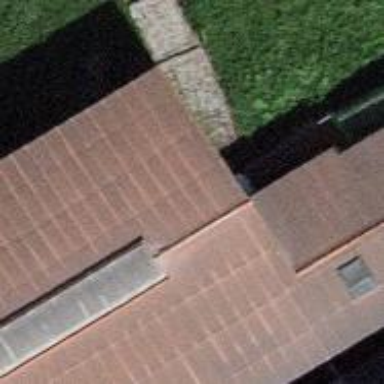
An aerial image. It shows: Concrete path.